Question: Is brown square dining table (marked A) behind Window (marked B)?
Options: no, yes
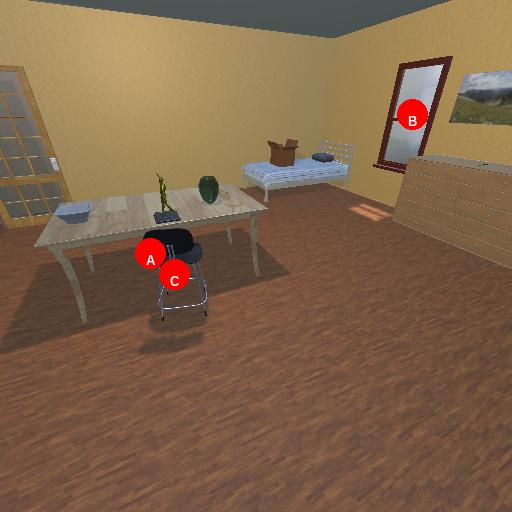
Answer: no